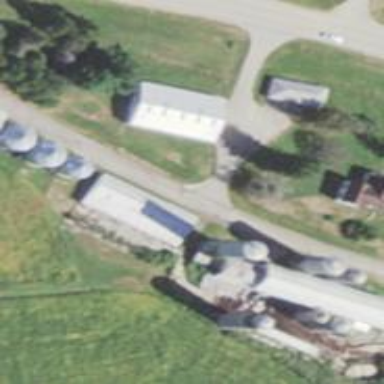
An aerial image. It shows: Silo.